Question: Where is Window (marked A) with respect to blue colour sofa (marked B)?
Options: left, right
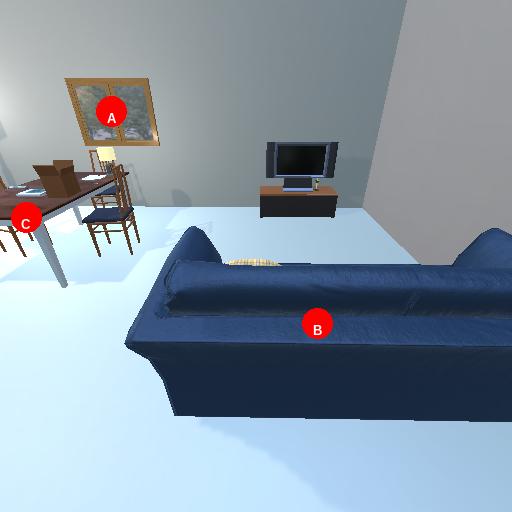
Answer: left